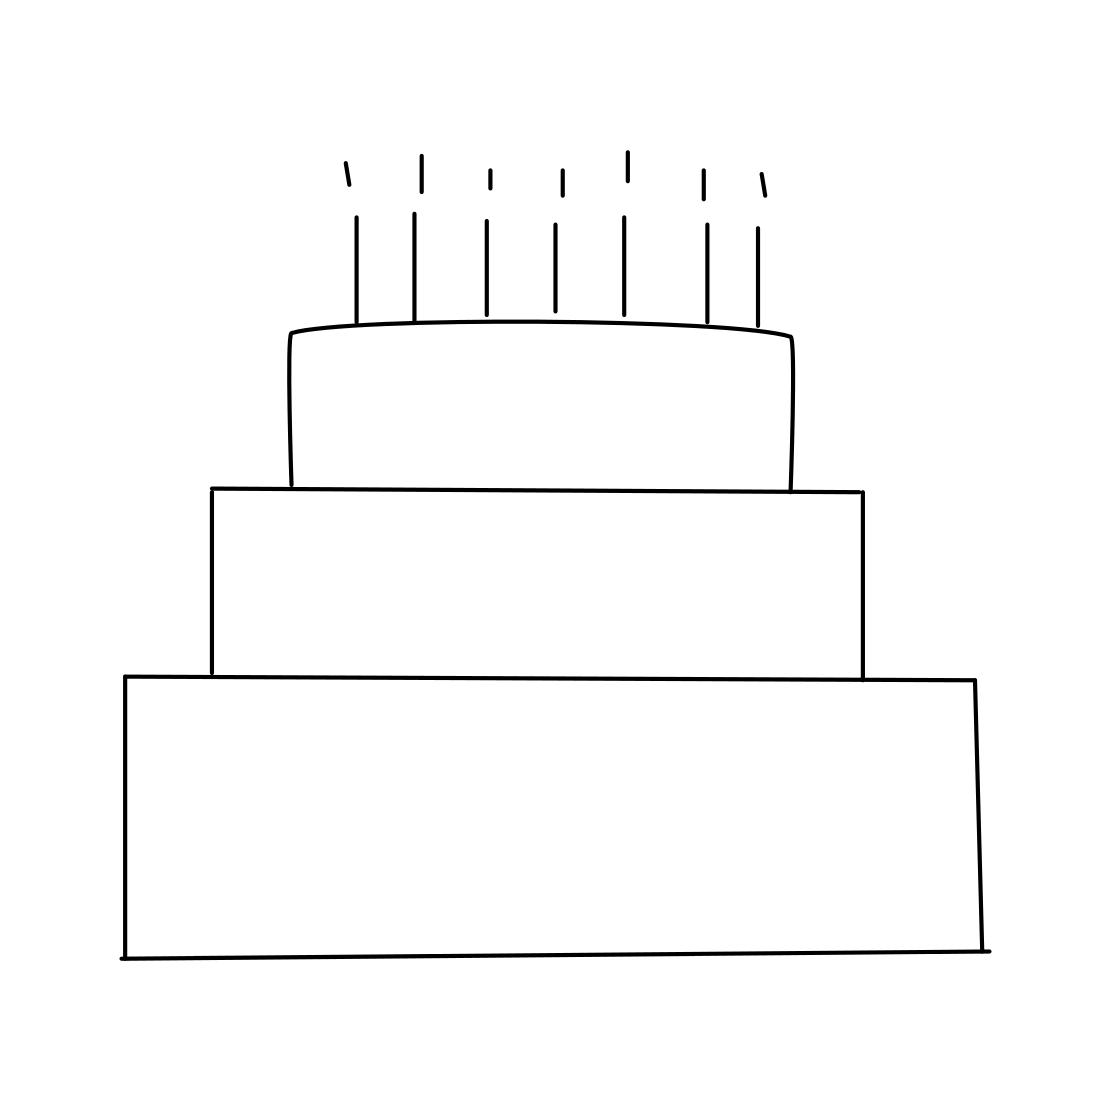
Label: cake